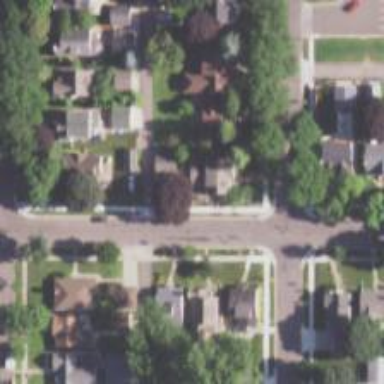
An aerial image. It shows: Residential road with sidewalk on the left side.